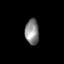
Tissue: skin
Cell type: Fibroblasts
Senescence score: 0.6931
Nuclear area (px): 343
Mean DAPI intensity: 135.458